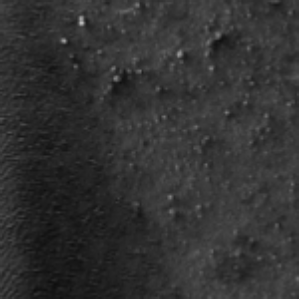
Label: frost